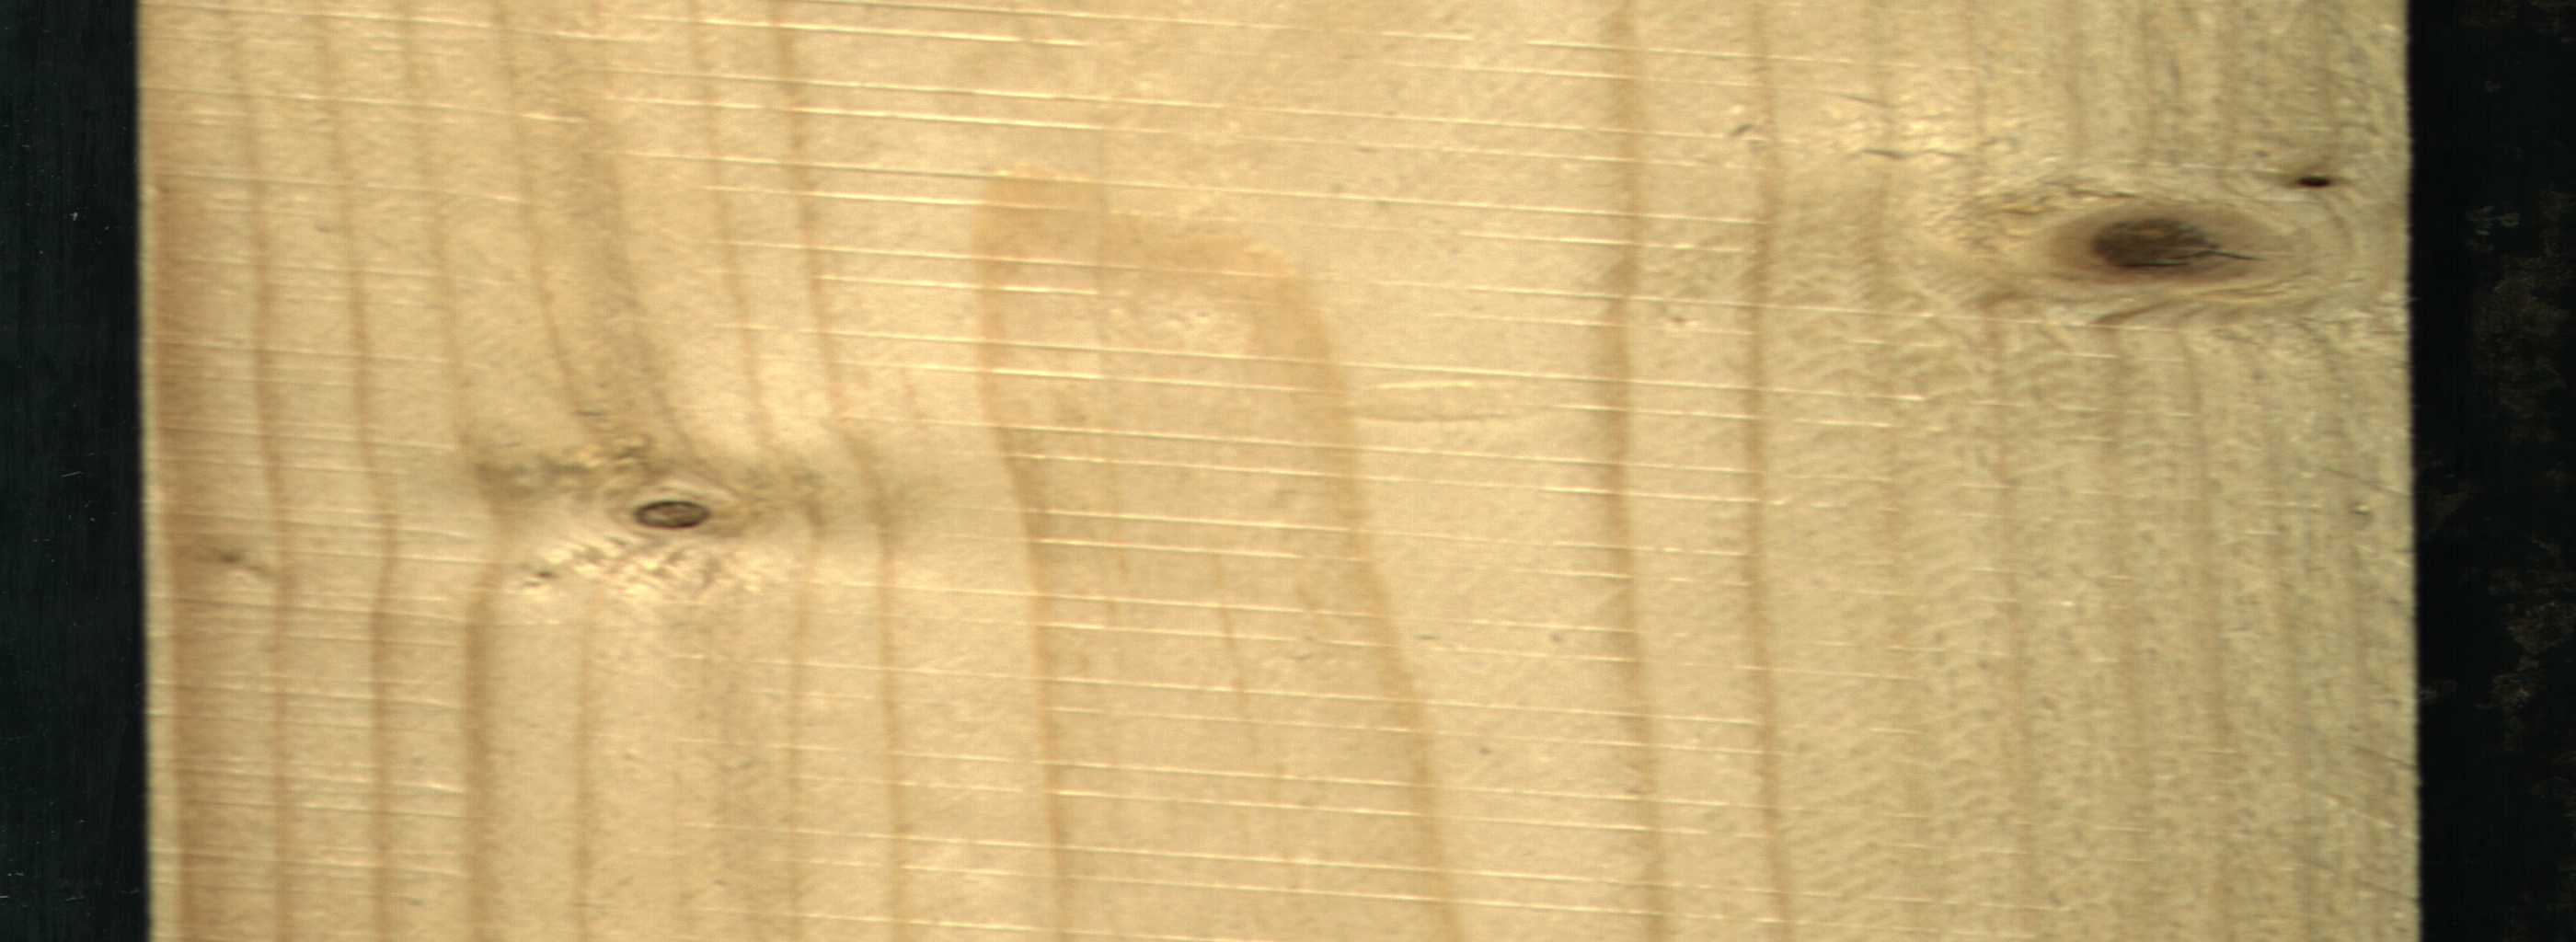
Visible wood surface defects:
Dead_Knot
Live_Knot
Live_Knot